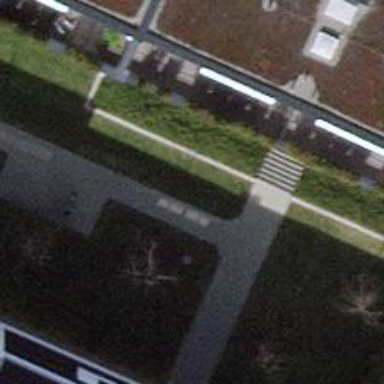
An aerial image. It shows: Path made of paving stones.